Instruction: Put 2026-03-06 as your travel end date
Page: home
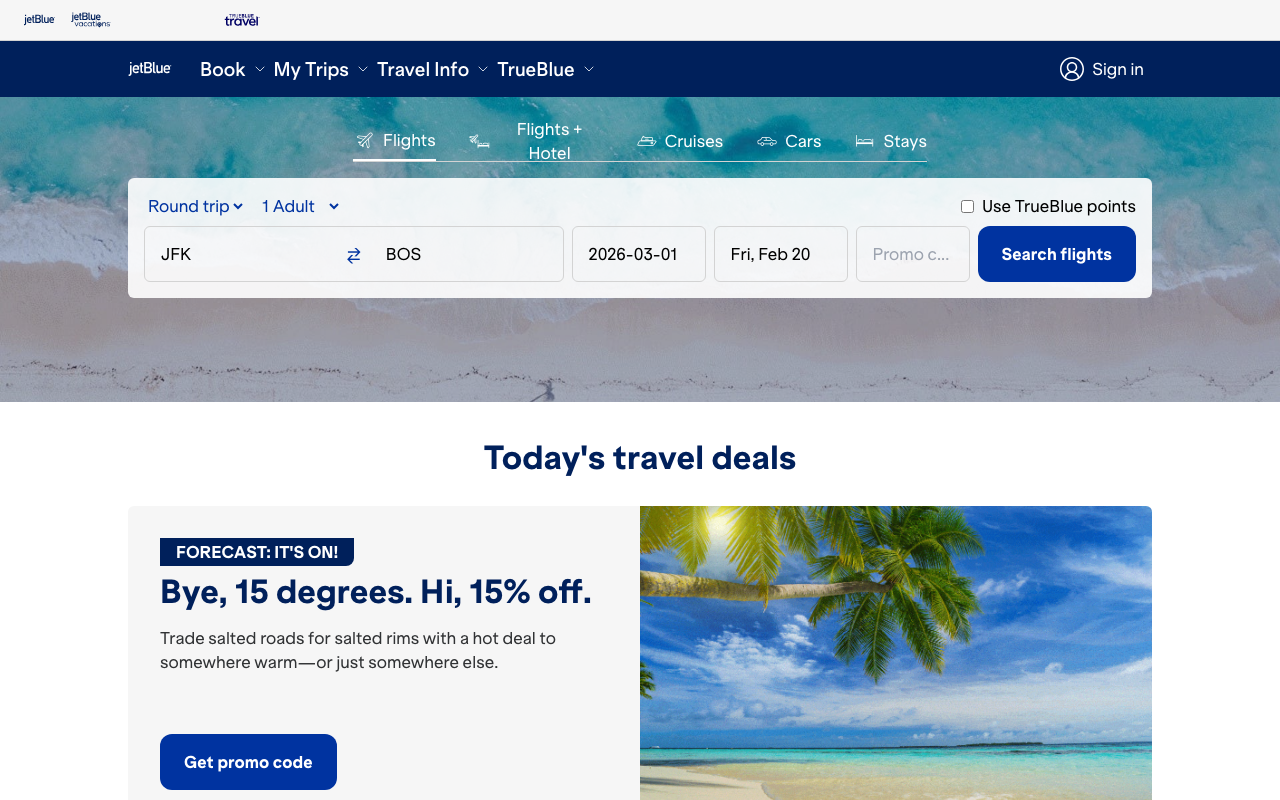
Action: type